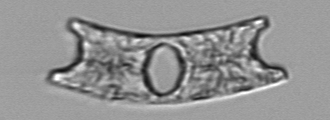
Label: Eucampia